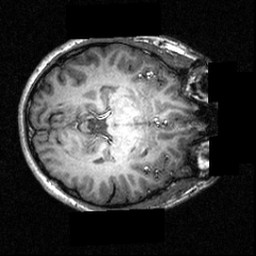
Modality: T1w
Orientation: axial
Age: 18
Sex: male
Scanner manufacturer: siemens
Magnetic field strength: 3.951 T
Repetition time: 1.5 s
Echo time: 0.00335 s